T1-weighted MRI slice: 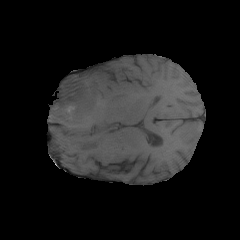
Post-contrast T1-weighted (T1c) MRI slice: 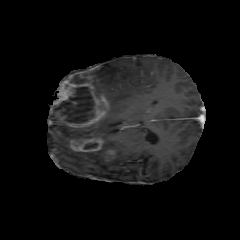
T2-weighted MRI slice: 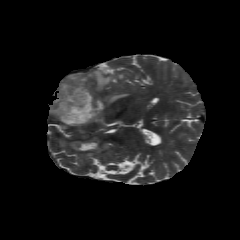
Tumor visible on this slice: yes